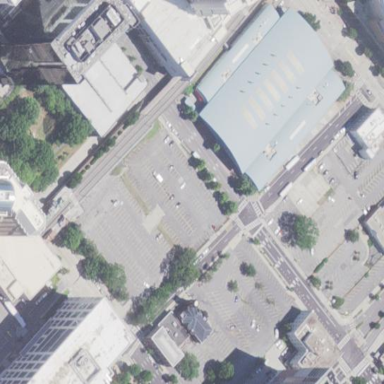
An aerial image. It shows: Building serving as bus station.